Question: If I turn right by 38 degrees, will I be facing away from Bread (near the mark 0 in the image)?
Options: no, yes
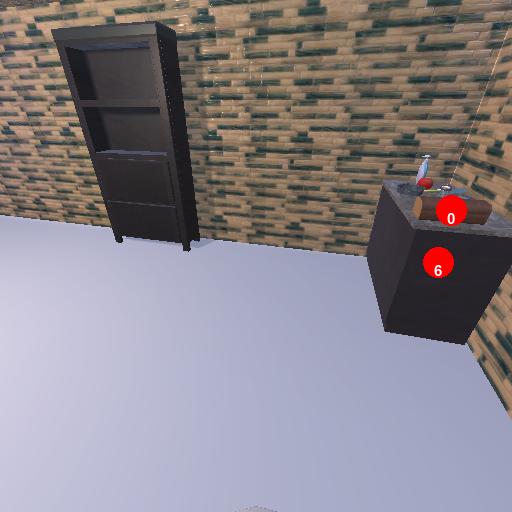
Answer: no